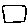
Label: square